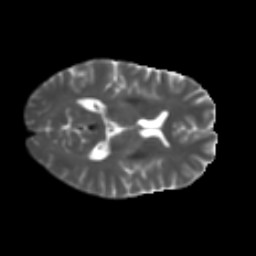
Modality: T2w
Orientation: axial
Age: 51
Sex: female
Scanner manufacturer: ge
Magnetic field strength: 3 T
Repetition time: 7.8 s
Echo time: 0.0606 s